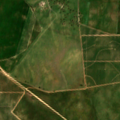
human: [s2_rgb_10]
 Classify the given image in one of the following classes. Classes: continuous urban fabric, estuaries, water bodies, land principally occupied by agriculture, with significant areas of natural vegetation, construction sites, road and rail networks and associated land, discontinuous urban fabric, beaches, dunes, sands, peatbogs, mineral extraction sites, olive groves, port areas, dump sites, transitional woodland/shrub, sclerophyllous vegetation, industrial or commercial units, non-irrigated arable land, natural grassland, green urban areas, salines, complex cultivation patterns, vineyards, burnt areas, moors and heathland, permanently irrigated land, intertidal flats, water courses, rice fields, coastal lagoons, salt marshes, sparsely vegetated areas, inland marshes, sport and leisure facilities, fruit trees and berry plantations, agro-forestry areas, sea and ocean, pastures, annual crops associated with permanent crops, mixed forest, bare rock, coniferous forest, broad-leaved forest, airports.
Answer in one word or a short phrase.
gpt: non-irrigated arable land, permanently irrigated land, olive groves, agro-forestry areas